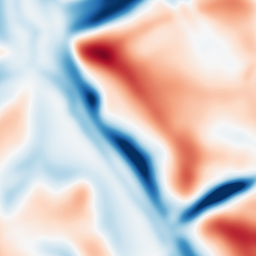
Category: multiscale
Decomposition family: dog
Decomposition parameters: sigma_low: 5
sigma_high: 20
Upsampling method: lanczos
Upsampling parameters: scale: 8
Upsampling scale: 8